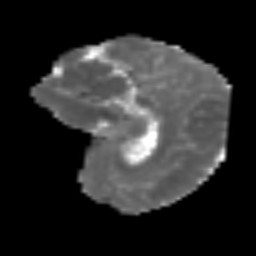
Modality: MD
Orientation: sagittal
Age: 54
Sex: female
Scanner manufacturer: siemens
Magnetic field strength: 3 T
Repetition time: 3.2 s
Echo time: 0.081 s